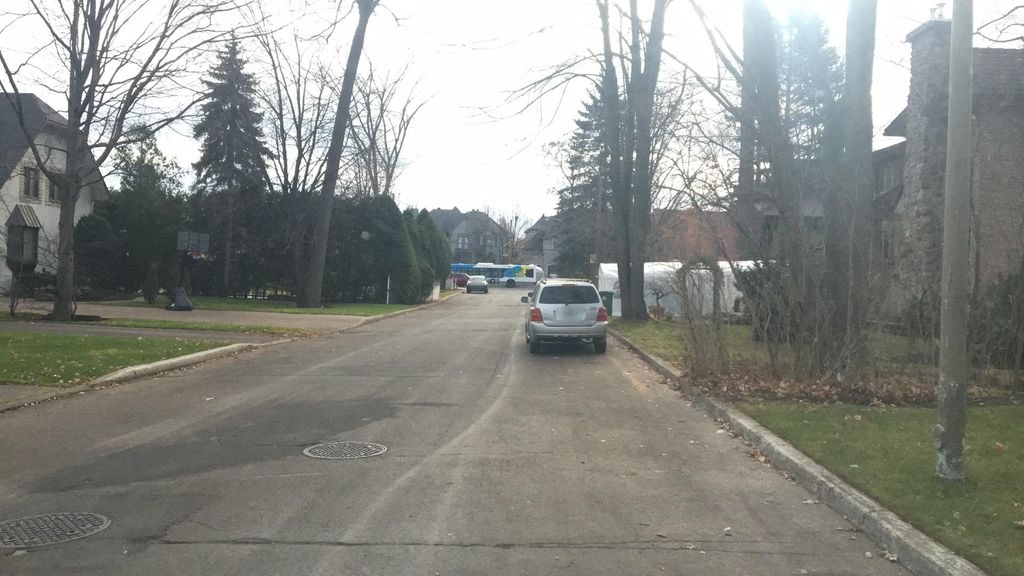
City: montreal